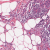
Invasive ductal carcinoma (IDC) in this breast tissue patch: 1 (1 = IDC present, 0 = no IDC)